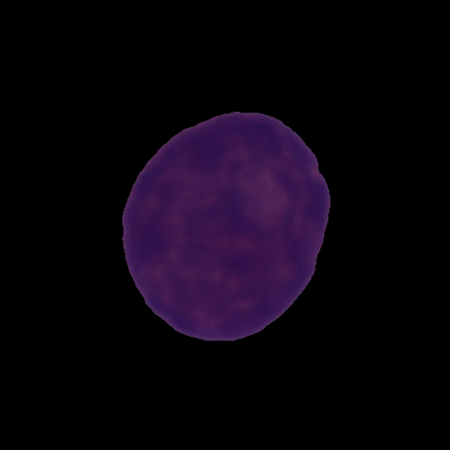
Label: cancer